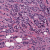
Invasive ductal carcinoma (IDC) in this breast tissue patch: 1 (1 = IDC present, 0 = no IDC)